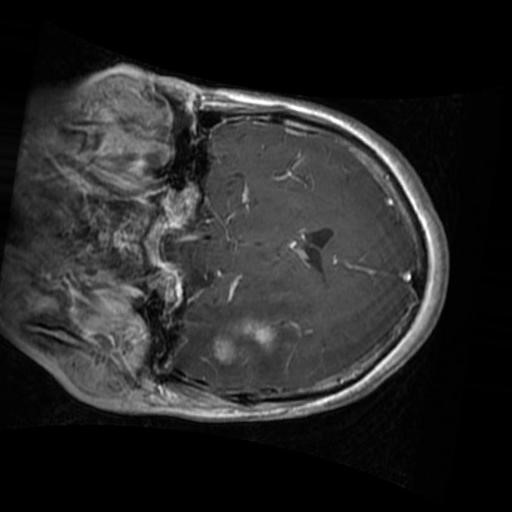
Label: brain_glioma